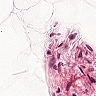
Metastatic tissue present: no